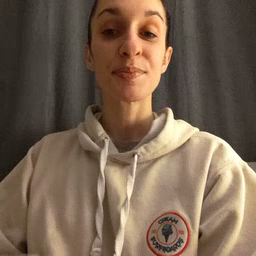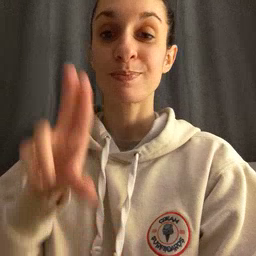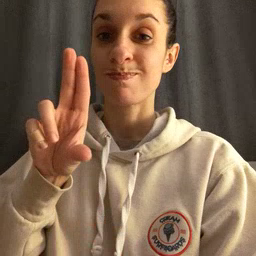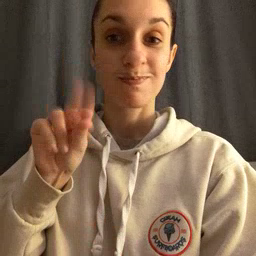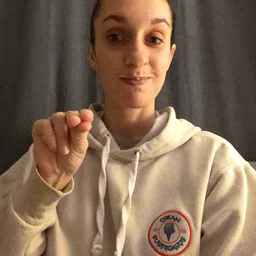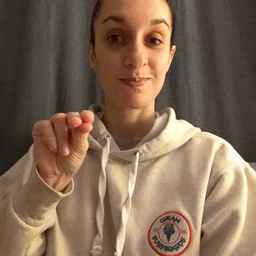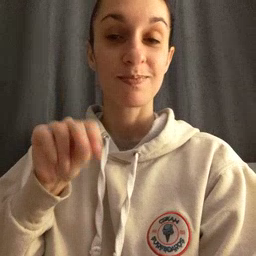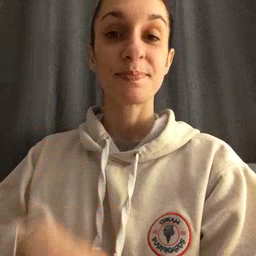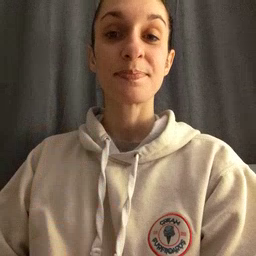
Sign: no